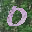
Label: 0